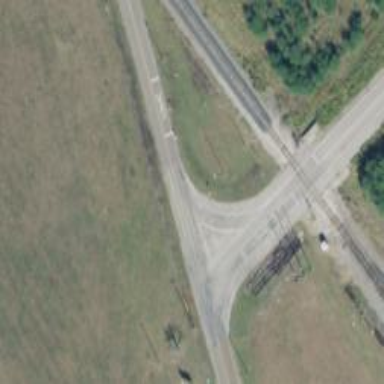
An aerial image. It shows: Tertiary link road with asphalt surface.